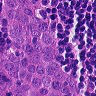
Metastatic tissue present: yes